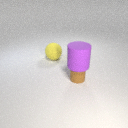
small brown rubber cylinder below large purple rubber cylinder